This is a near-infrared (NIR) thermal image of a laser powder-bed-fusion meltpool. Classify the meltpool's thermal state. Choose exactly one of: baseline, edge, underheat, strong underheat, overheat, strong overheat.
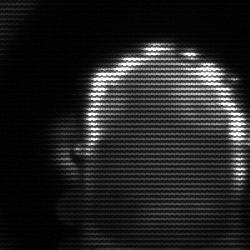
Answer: baseline